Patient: sex M, age 50
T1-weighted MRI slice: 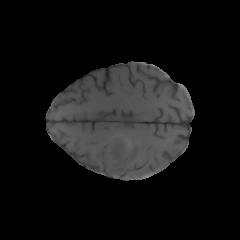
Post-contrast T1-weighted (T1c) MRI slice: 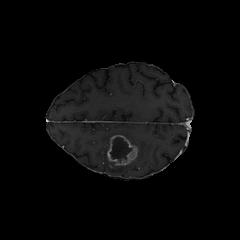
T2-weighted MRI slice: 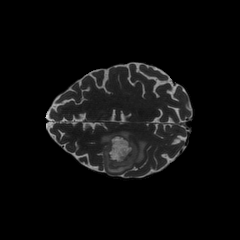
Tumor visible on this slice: yes
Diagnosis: Glioblastoma, IDH-wildtype
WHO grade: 4